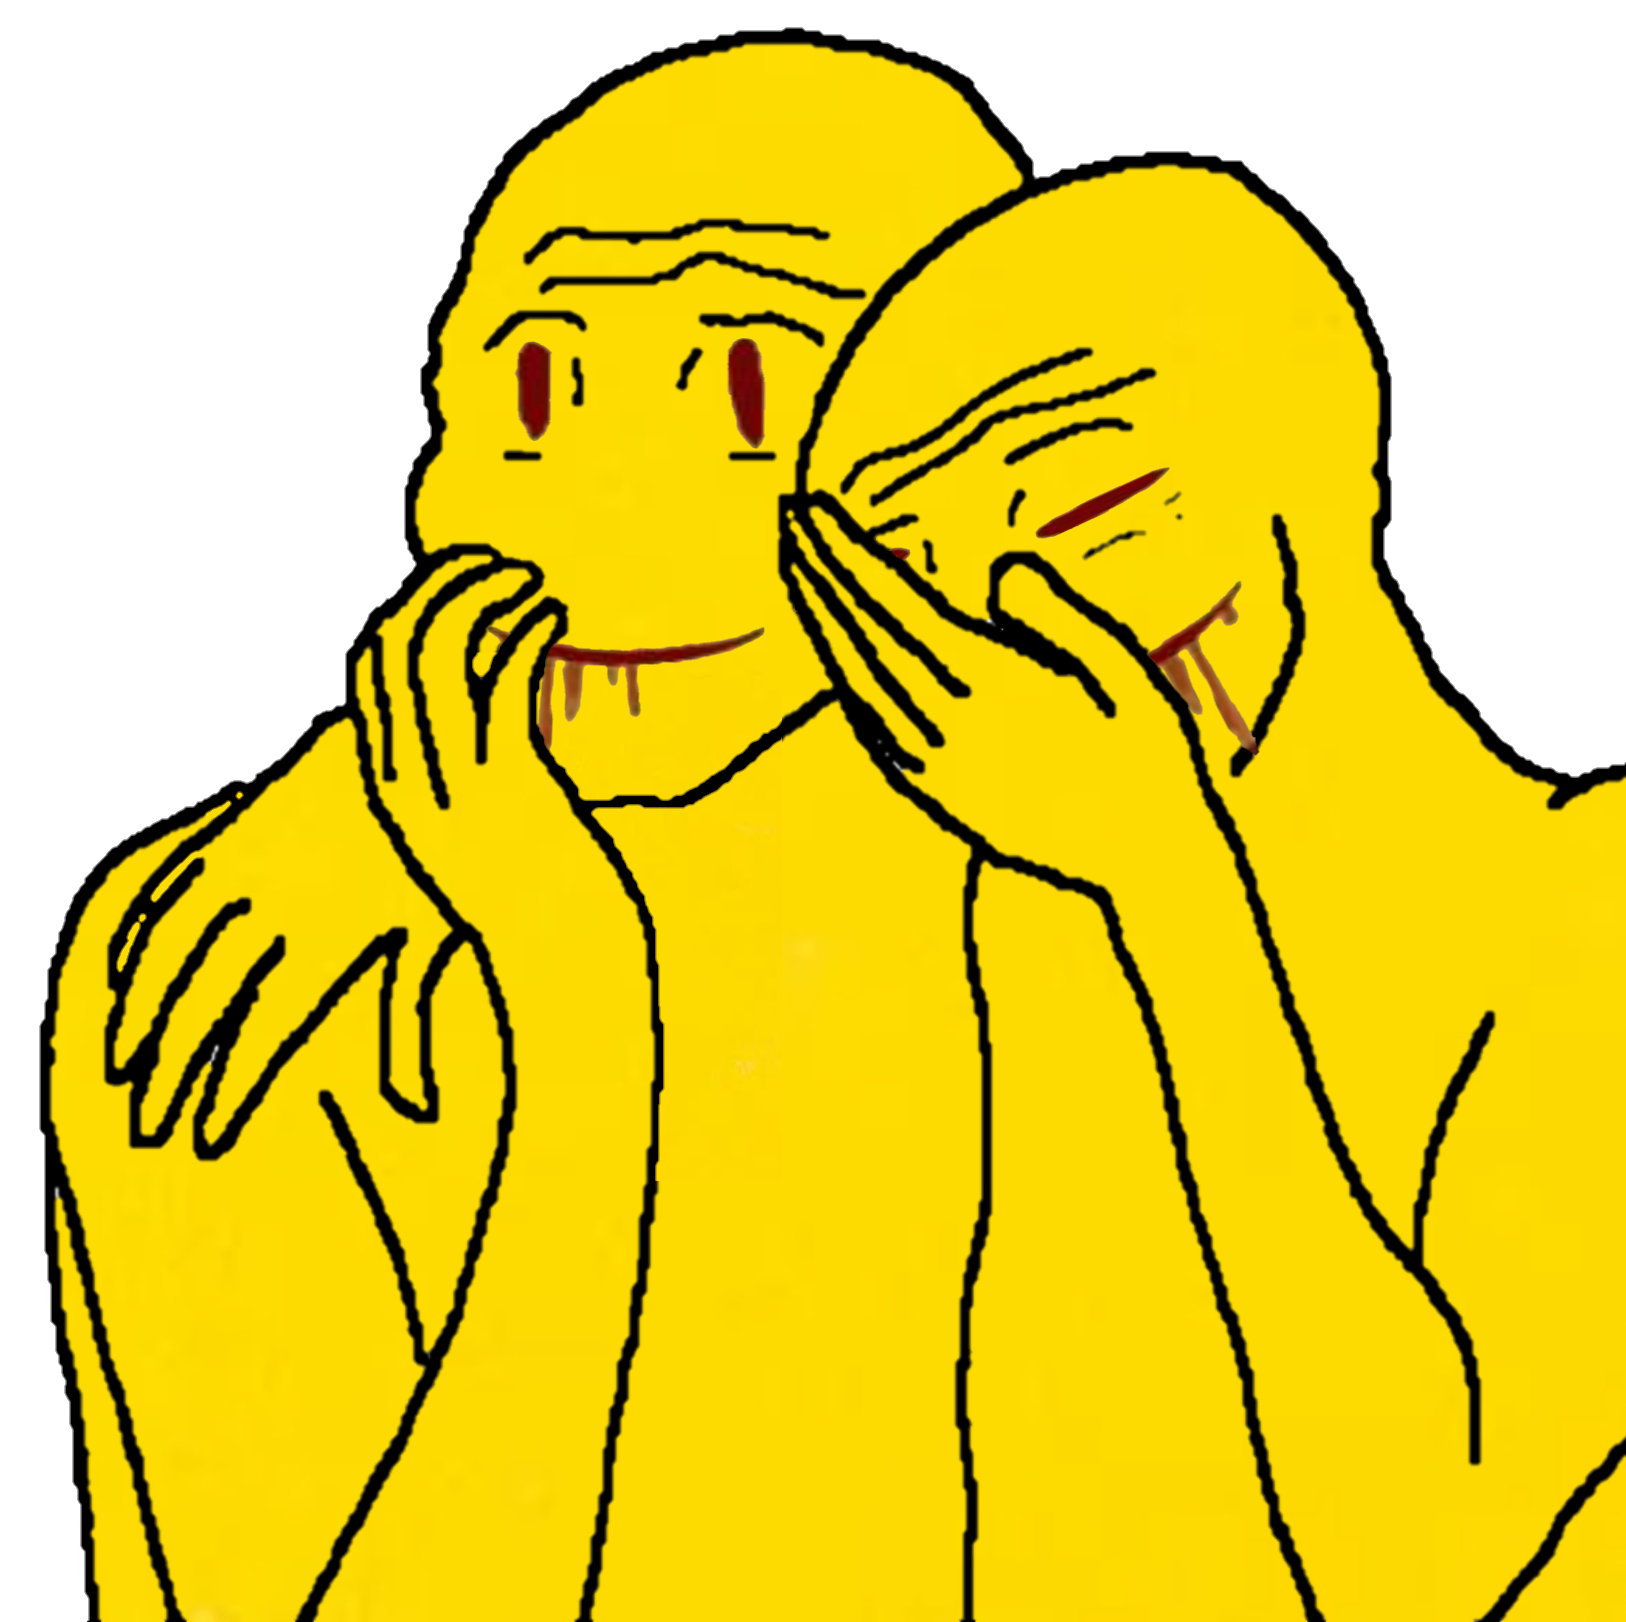
Label: 5_Bloomer